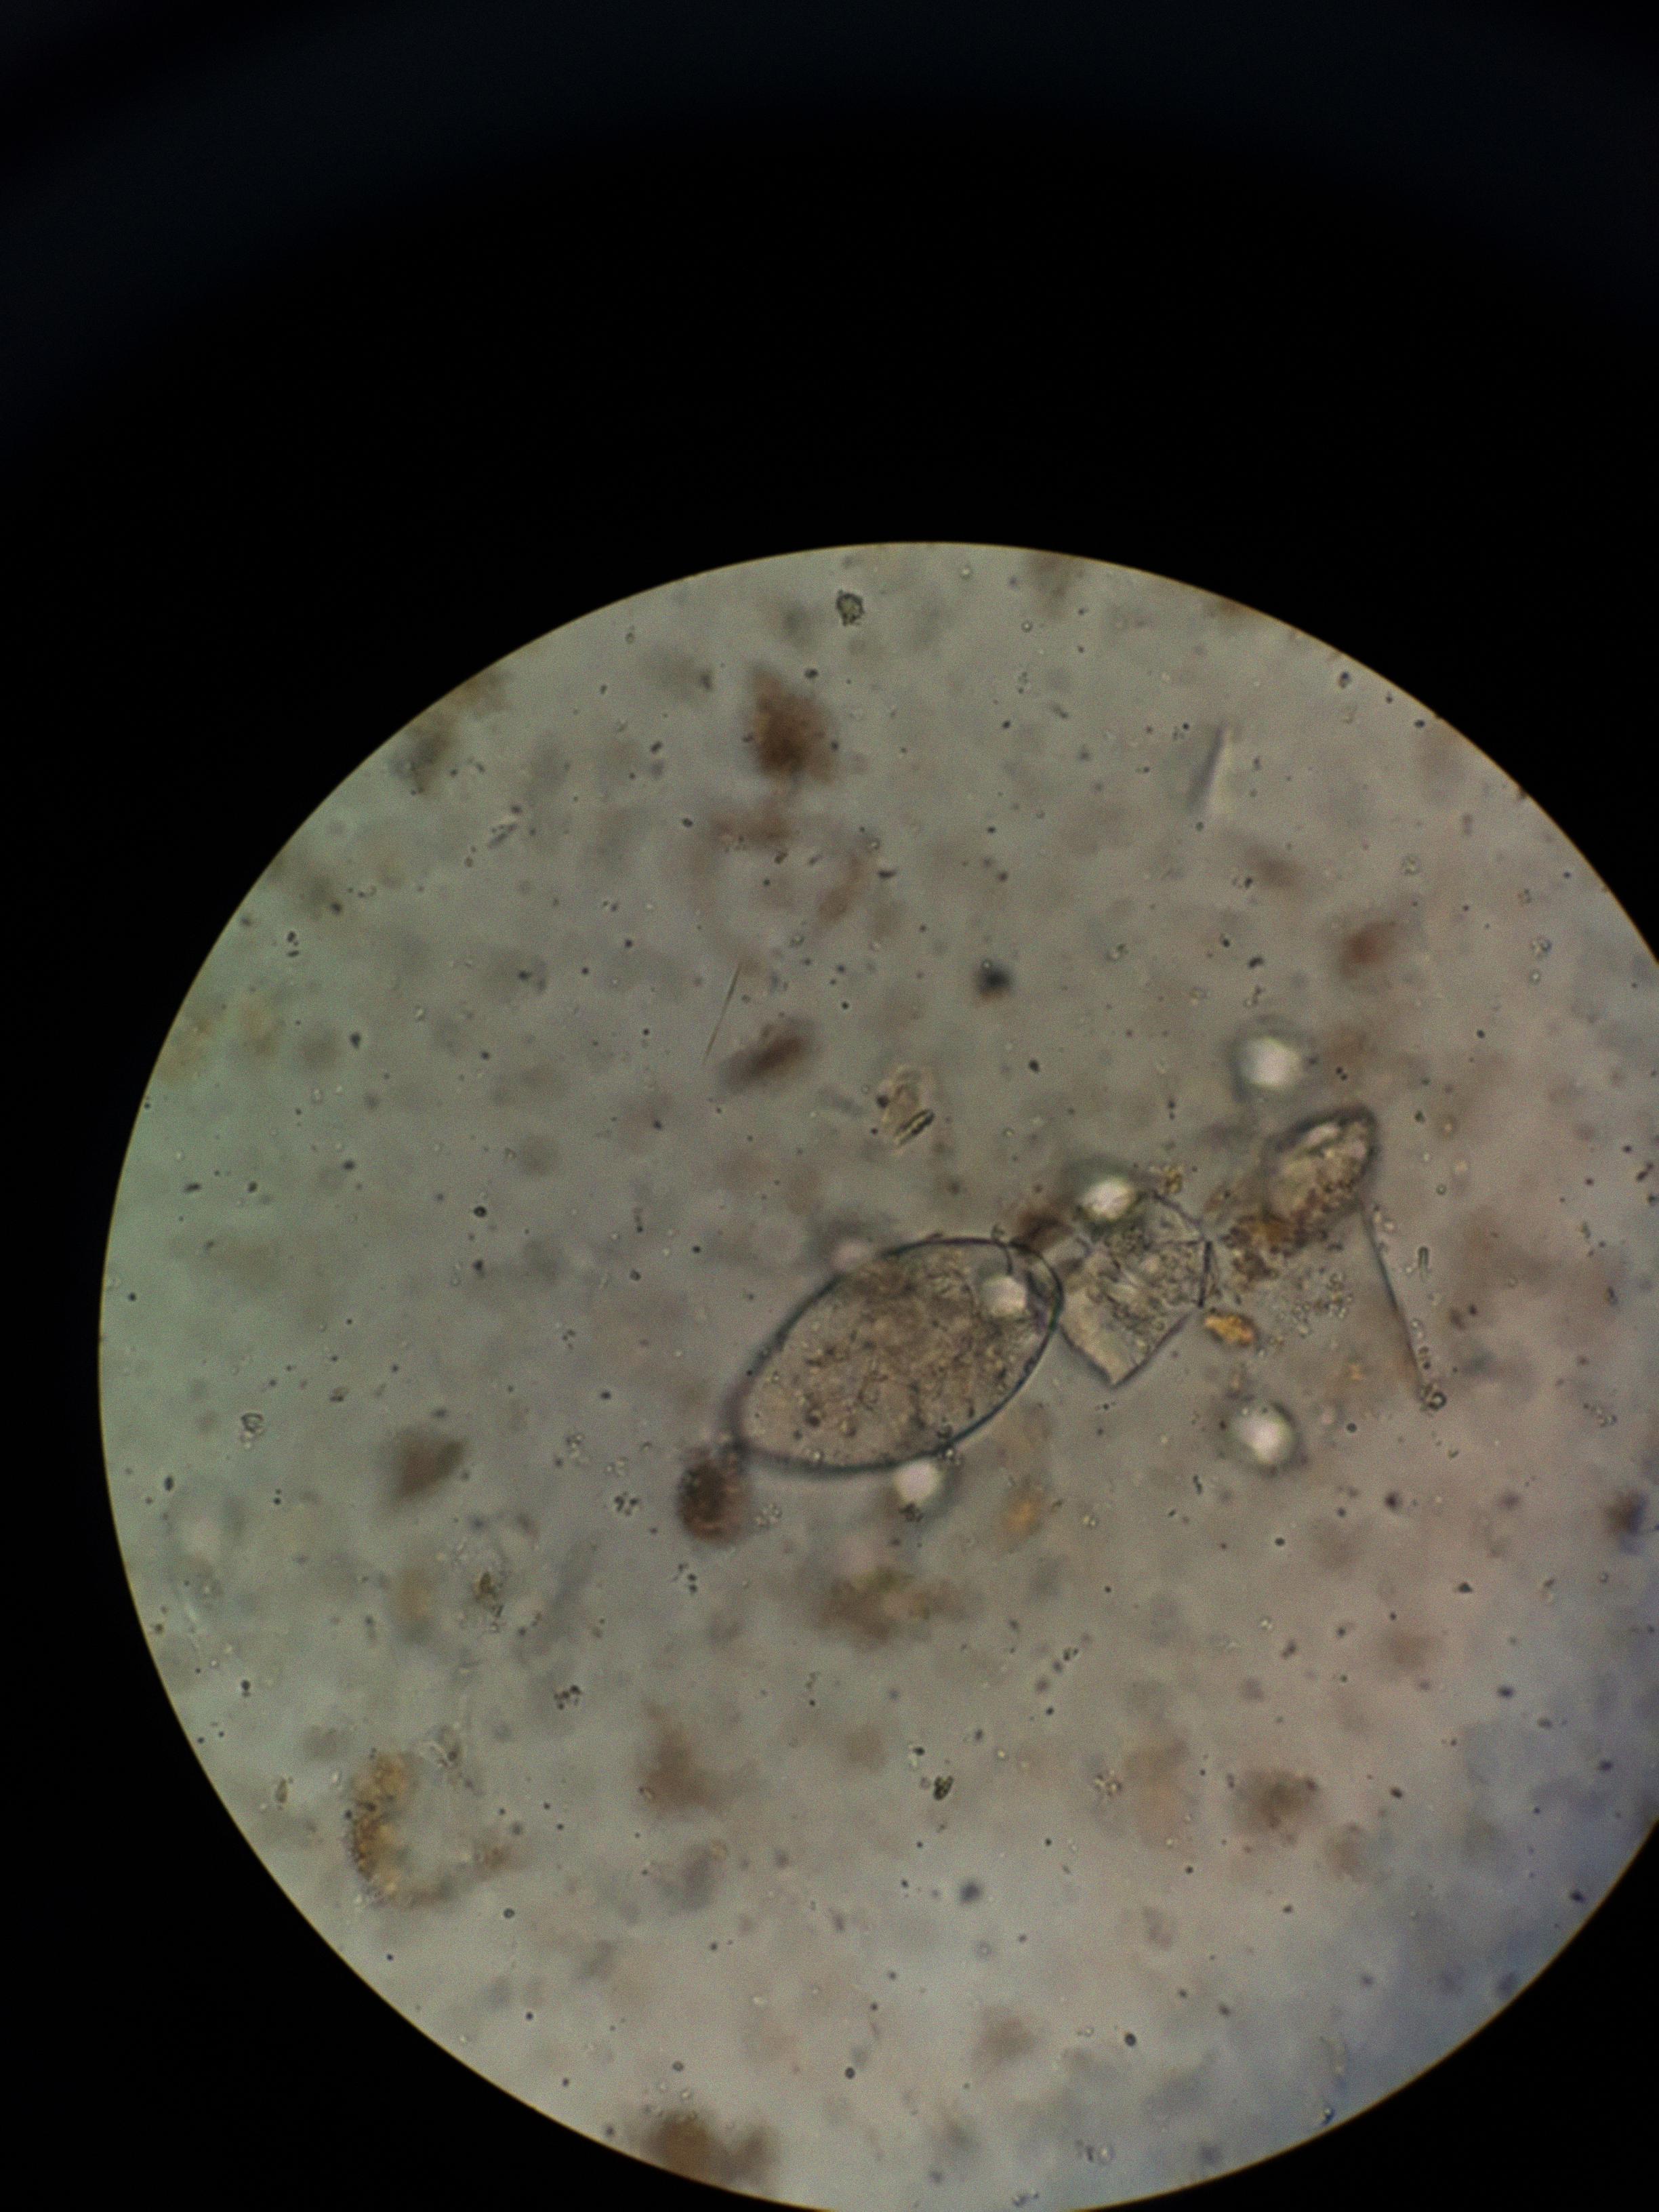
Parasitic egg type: Fasciolopsis buski